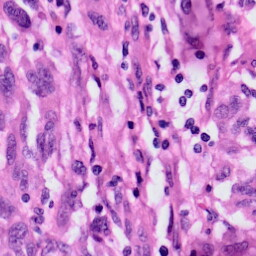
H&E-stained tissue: Skin